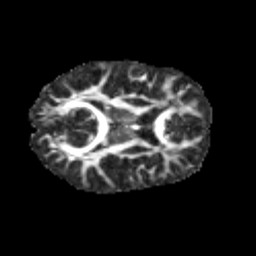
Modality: FA
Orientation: axial
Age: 10
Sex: male
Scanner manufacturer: siemens
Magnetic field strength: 3 T
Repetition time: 3.8 s
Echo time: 0.07 s